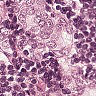
Metastatic tissue present: yes